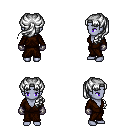
a pixel art fantasy rpg character, female body template, dark elf, purple skin, brown robe, metal pants, white princess hairstyle, metal gloves, four views (front, back, left, right), 2x2 character sprite sheet, small pixel art, hard edges, no anti-aliasing